Question: In this diagram, the green dot is the starting point and the blue dot is the destination. How many different simple paths are there?
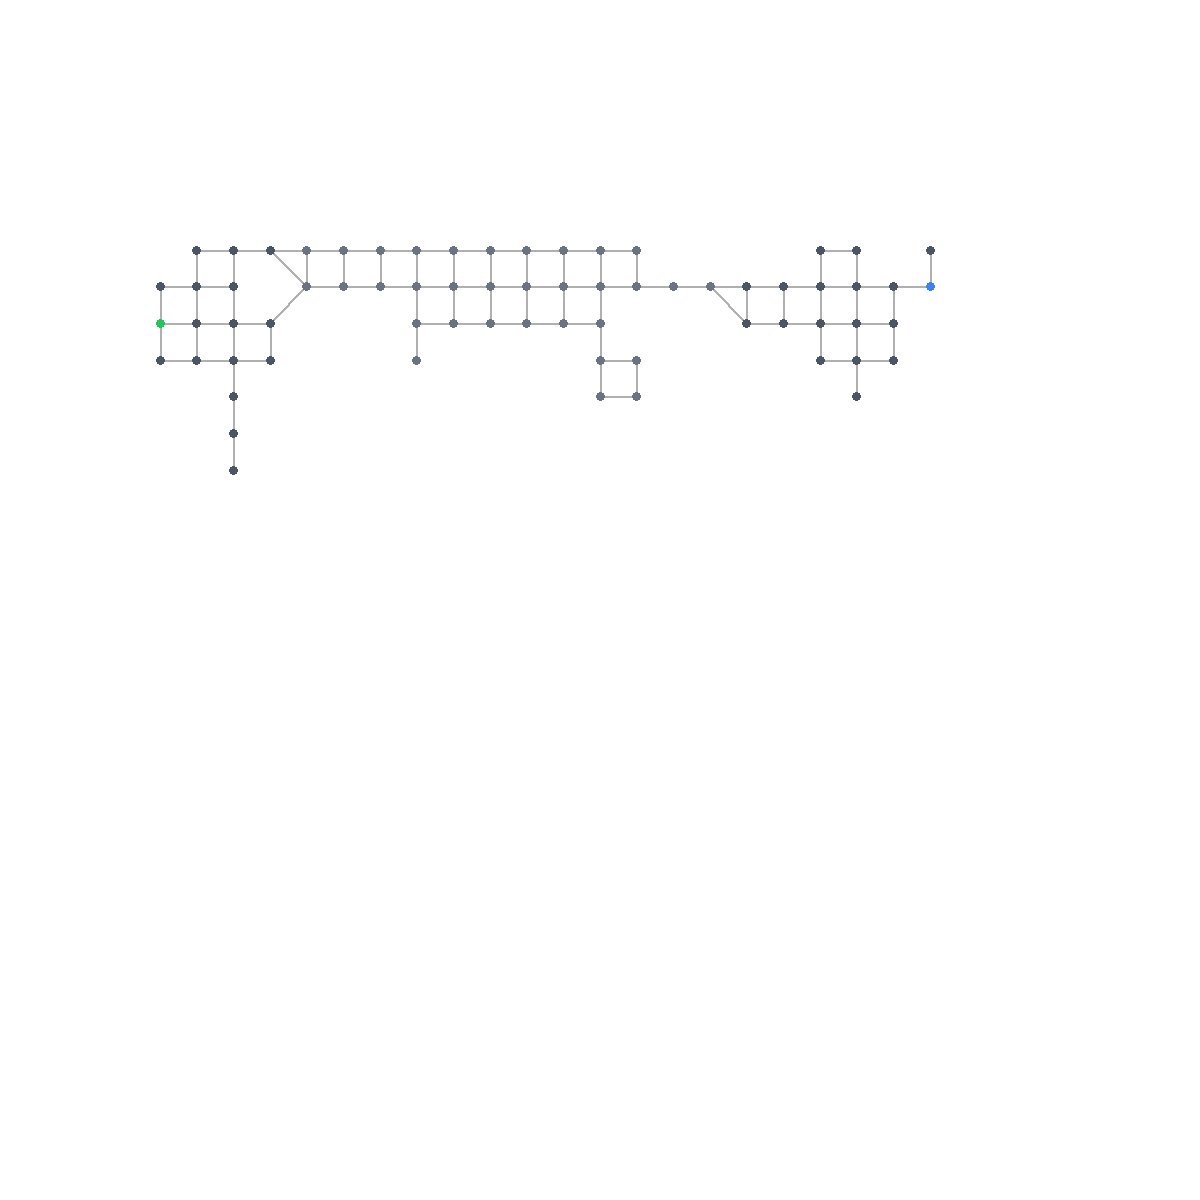
Answer: 115469312